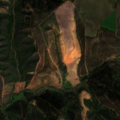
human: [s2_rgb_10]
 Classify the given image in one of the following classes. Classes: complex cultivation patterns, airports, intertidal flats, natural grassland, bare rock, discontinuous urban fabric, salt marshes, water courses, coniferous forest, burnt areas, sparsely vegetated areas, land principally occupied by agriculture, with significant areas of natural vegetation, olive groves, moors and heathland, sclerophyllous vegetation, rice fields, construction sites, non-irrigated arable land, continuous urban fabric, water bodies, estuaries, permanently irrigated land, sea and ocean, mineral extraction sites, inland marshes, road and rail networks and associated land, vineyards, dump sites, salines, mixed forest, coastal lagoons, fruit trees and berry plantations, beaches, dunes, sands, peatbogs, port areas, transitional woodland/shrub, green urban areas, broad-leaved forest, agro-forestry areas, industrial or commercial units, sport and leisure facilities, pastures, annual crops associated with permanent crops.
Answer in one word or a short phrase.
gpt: pastures, broad-leaved forest, transitional woodland/shrub